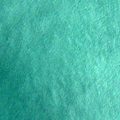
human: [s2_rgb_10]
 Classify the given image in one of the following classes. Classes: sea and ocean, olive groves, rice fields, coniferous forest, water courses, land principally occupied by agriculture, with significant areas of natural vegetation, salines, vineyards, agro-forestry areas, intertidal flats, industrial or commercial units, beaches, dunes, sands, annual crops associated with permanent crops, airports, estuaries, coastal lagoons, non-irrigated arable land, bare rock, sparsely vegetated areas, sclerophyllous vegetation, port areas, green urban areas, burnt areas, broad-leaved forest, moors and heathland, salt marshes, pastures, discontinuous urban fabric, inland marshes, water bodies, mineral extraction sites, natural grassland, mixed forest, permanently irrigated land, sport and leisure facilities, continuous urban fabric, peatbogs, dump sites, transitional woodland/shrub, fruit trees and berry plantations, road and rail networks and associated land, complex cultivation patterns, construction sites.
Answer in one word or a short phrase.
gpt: sea and ocean